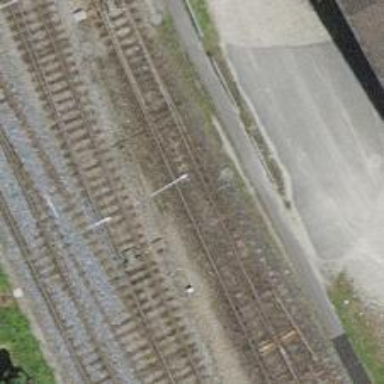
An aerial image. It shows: Railway switch.